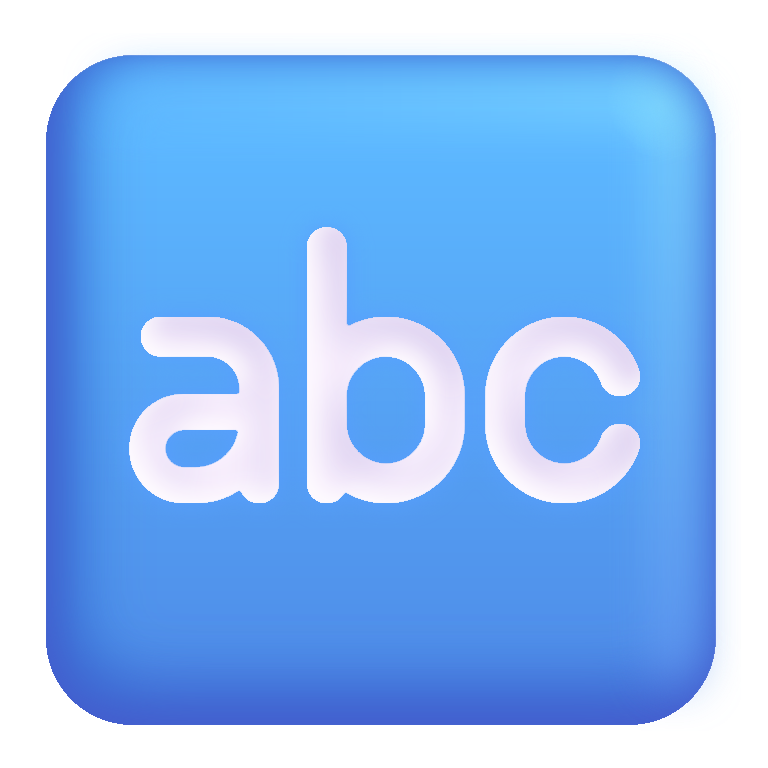
input latin letters color